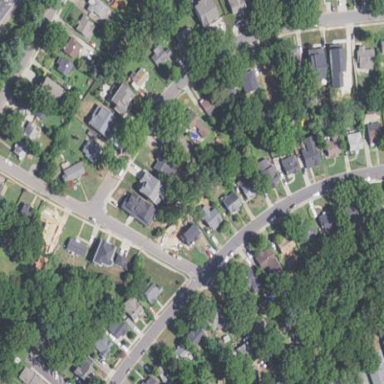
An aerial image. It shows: Residential area composed of single-family homes.